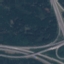
Land use / land cover class: Highway